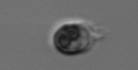
Label: Balanion